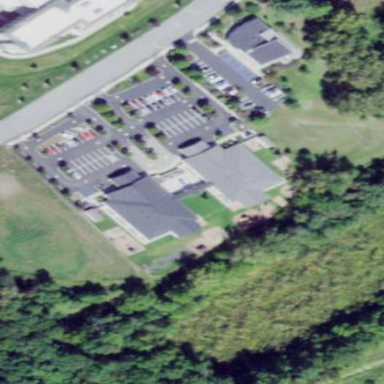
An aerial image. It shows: Commercial building.